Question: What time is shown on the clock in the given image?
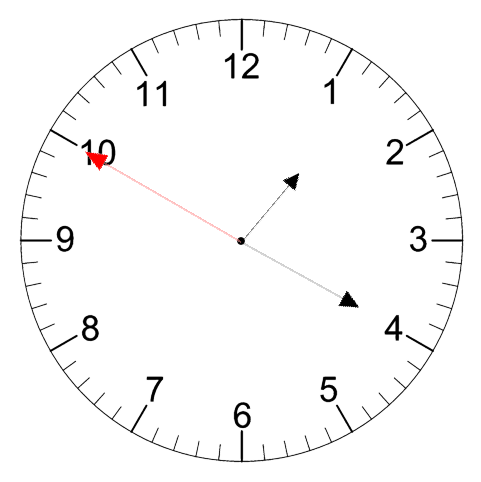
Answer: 01:19:50